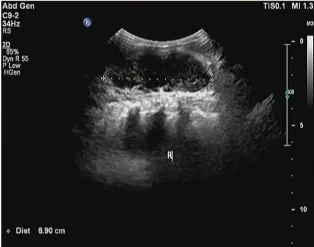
Preoperative imaging images. (B) Ultrasound examination detected the right thyroid gland measuring over 6 cm.
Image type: radiology (ultrasound)